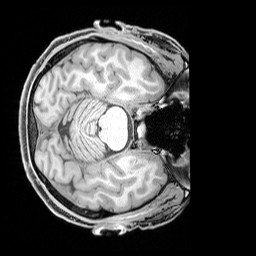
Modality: T1w
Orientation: axial
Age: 44
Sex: male
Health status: healthy
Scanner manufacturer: siemens
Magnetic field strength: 3 T
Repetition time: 1.65 s
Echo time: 0.00182 s